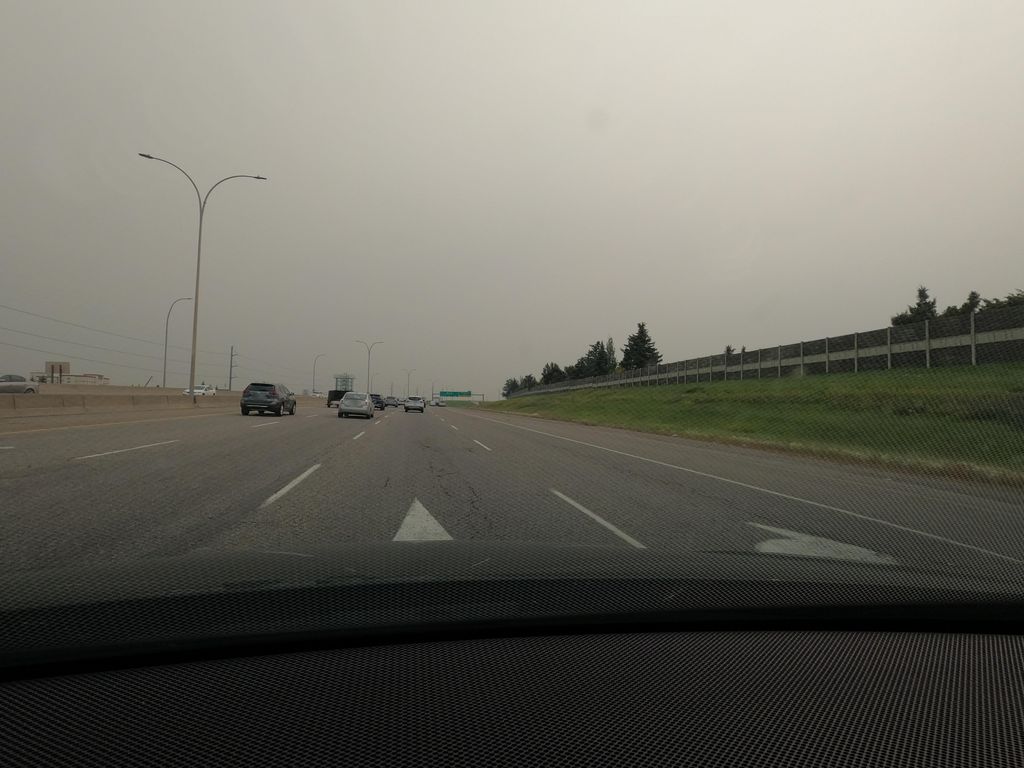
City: calgary